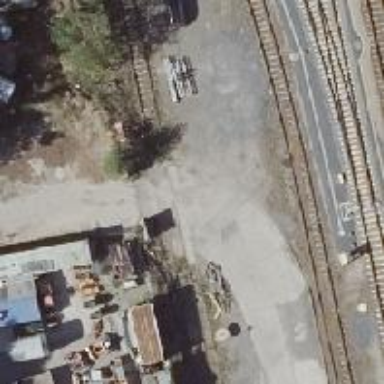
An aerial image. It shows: Level crossing along the railway.